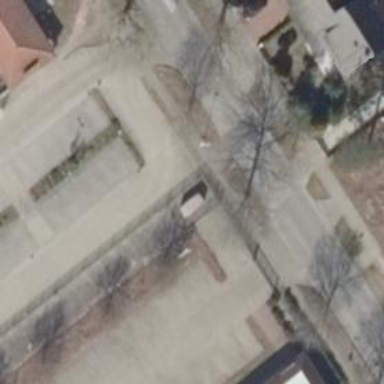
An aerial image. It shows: Asphalt footway with uncontrolled crossing.